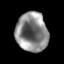
Tissue: prostate
Cell type: Epithelial cells
Senescence score: 0.3618
Nuclear area (px): 1216
Mean DAPI intensity: 135.738